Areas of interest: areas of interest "Commercial service"
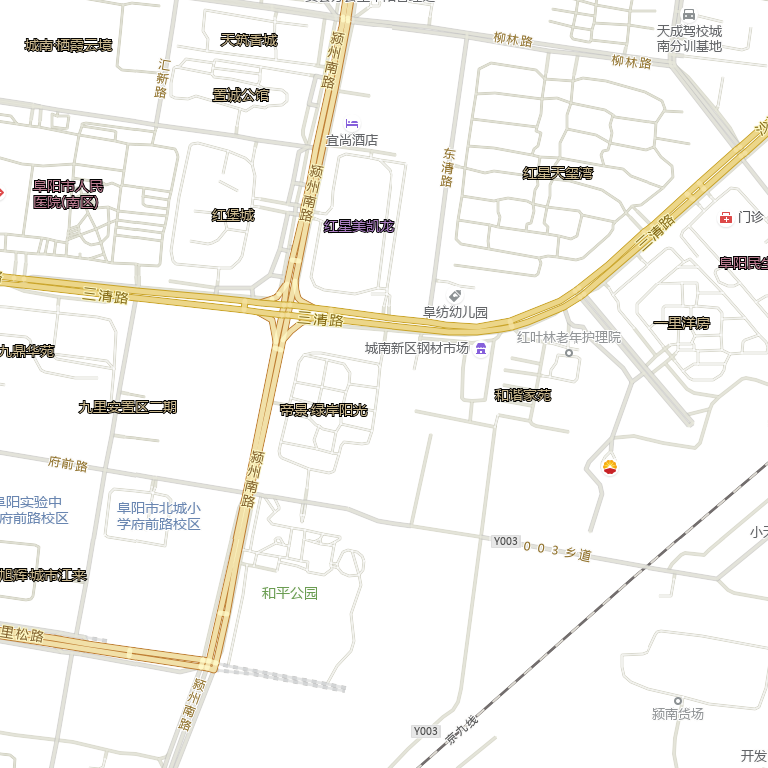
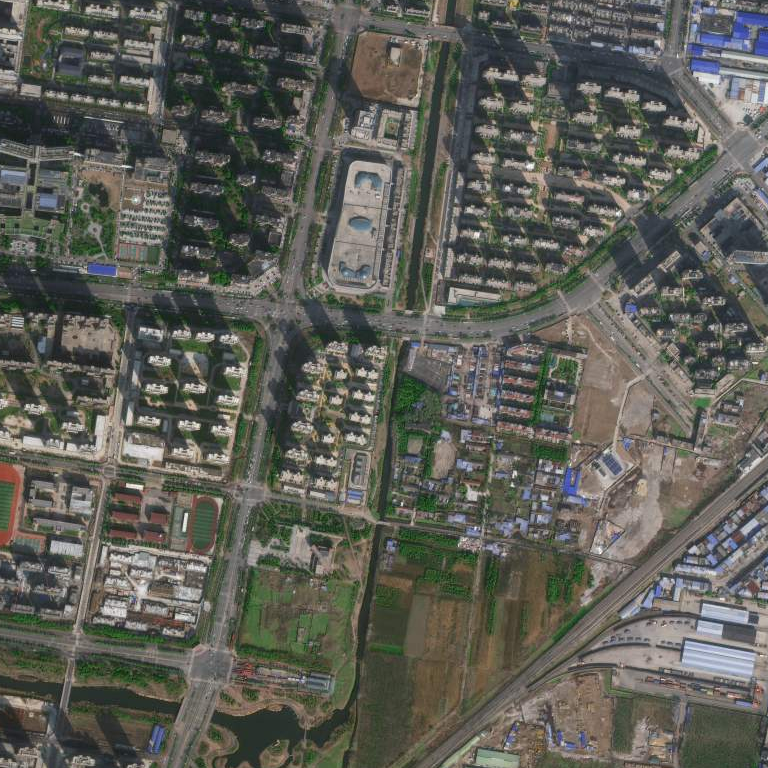